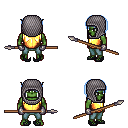
a pixel art fantasy rpg character, male body template, orc, green skin, gold chest armor, teal pants, white cyan pageboy hairstyle, chain hood, metal gloves, ghillies, spear, four views (front, back, left, right), 2x2 character sprite sheet, small pixel art, hard edges, no anti-aliasing